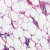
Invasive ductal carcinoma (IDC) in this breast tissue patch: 1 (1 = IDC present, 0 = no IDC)